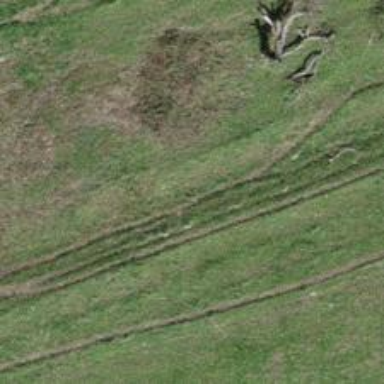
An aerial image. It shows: Track with grade 5 tracktype.